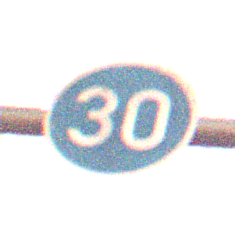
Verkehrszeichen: VorgeschriebeneMindestgeschwindigkeit
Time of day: Night
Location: Outdoor (Nature)
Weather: Clear
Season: NotSpecified
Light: Natural